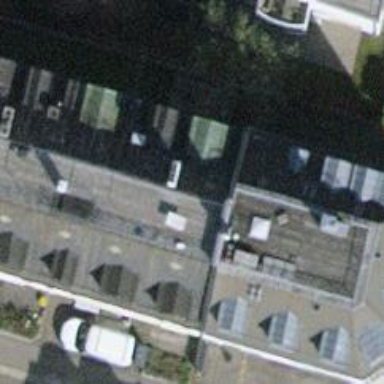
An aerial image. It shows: Unique quadruple saltbox-shaped roof outlines building with multiple apartments.